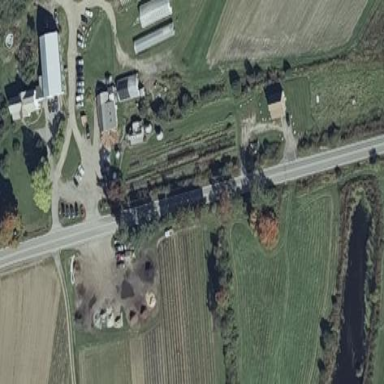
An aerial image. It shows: Farmyard area.